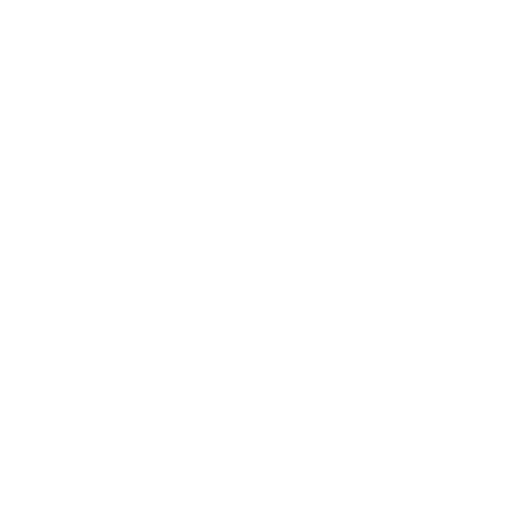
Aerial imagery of island in Alaska named North Burnett Island containing only unknown